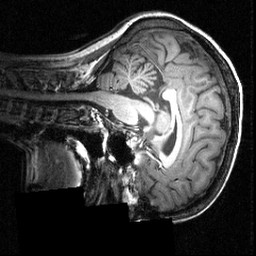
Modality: T1w
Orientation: sagittal
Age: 20
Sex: female
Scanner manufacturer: siemens
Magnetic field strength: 3.951 T
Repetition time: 1.5 s
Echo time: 0.00335 s